Question: Is it possible to modify the colors of an Image in WPF via code (or even using Templates)?
Suppose I have an image which I need to apply to a Tile - which will have a White Foreground color by default and a Transparent Background. Something like the following PNG (it is somewhere here!):

Instead of adding different images - with different colors, I just want to manipulate the White - and say change it to Black.
If it can be done, can someone give me a few pointers on what I need to do/look into.
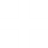
Answer: One way to do this would be to use the 'BitmapDecoder' class to retrieve the raw pixel data. You can then modify the pixels, and build a new 'WriteableBitmap' from that modified pixel data:
'''
// Copy pixel colour values from existing image.
// (This loads them from an embedded resource. BitmapDecoder can work with any Stream, though.)
StreamResourceInfo x = Application.GetResourceStream(new Uri(BaseUriHelper.GetBaseUri(this), "Image.png"));
BitmapDecoder dec = BitmapDecoder.Create(x.Stream, BitmapCreateOptions.None, BitmapCacheOption.Default);
BitmapFrame image = dec.Frames[0];
byte[] pixels = new byte[image.PixelWidth * image.PixelHeight * 4];
image.CopyPixels(pixels, image.PixelWidth*4, 0);
// Modify the white pixels
for (int i = 0; i < pixels.Length/4; ++i)
{
byte b = pixels[i * 4];
byte g = pixels[i * 4 + 1];
byte r = pixels[i * 4 + 2];
byte a = pixels[i * 4 + 3];
if (r == 255 &&
g == 255 &&
b == 255 &&
a == 255)
{
// Change it to red.
g = 0;
b = 0;
pixels[i * 4 + 1] = g;
pixels[i * 4] = b;
}
}
// Write the modified pixels into a new bitmap and use that as the source of an Image
var bmp = new WriteableBitmap(image.PixelWidth, image.PixelHeight, image.DpiX, image.DpiY, PixelFormats.Pbgra32, null);
bmp.WritePixels(new Int32Rect(0, 0, image.PixelWidth, image.PixelHeight), pixels, image.PixelWidth*4, 0);
img.Source = bmp;
'''
This works after a fashion, but there's a problem. Here's how the result looks if I show it on a dark background:

As you can see, it's got a sort of white border. What's happened here is that your white cross had anti-aliased edges, meaning that the pixels around the edges are actually a semi-transparent shade of grey.
We can deal with that using a slightly more sophisticated technique in the pixel modification loop:
'''
if ((r == 255 &&
g == 255 &&
b == 255 &&
a == 255) ||
(a != 0 && a != 255 &&
r == g && g == b && r != 0))
{
// Change it to red.
g = 0;
b = 0;
pixels[i * 4 + 1] = g;
pixels[i * 4] = b;
}
'''
Here's how that looks on a black background:

As you can see, that looks right. (OK, you wanted black not red, but the basic approach will be the same for any target colour.)
As ar_j pointed out in the comments, the Prgba format requires premultiplication. For the example I've given it is actually safe to ignore it, but if you were modifying colour channels in any way other than by setting them to 0, you'd need to multiple each value by '(a/255)'. E.g., as aj_j shows for the G channel: 'pixels[i * 4 + 1] = (byte)(g * a / 255);' Since 'g' is zero in my code, this makes no difference but for non-primary colours you would need to do it that way.
Here it is on a gradient fill background just to show that the transparency is working:

You could also write out the modified version:
'''
var enc = new PngBitmapEncoder();
enc.Frames.Add(BitmapFrame.Create(bmp));
using (Stream pngStream = File.OpenWrite(@"c: emp\modified.png"))
{
enc.Save(pngStream);
}
'''
Here's the result:

You can see the red cross, and it'll be on top of whatever background colour StackOverflow is using. (White, as I write this, but maybe they'll redesign one day.)
Whether this will work for the images you want to use is harder to know for certain, because it depends on what your definition of 'white' is - depending on how your images were produced, you may find things are ever so slightly off-white (particularly around the edges), and you may need further tweaking. But the basic approach should be OK.